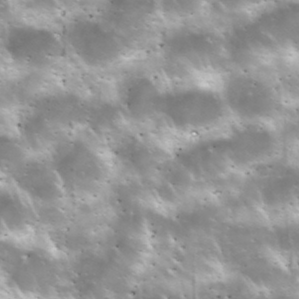
Label: non_frost